Question: I am creating a website and am currently working on the main navigation bar. It looks like I am having trouble getting the elements to line up. It was working mostly fine until I added the hamburger menu icon at the top right.

I am guessing it has something to do with turning on Float in order to get the logo and hamburger icon to the edges of the page while keeping the links intact.
Here is the source code for the navigation bar. (After PHP execution.)
'''
<html lang="en">
<head>
<meta charset="utf-8">
<title>Alexworks</title>
<link rel="stylesheet" type="text/css" href="/resources/CSS/main.css" media="screen" />
<body><nav id="navigation">
<ul>
<li id="logo"><a href="http://alexandstein.com/">Alexworks</a></li>
<li><a href="http://alexandstein.com/main/about">About</a></li>
<li><a href="http://alexandstein.com/main/projects">Projects</a></li>
<li><a href="http://alexandstein.com/main/meta">Meta</a></li>
<li id="hamburger"><img src="http://alexandstein.com/resources/images/icons/hamburger.png" alt="Menu" class="iconSmall"/> </li>
</ul>
</nav><div id="content">
'''
And here is the CSS pertaining to the navigation bar.
'''
body{
font-family: helvetica;
font-size: 1.1em;
margin: 0%;
padding-top: 0%;
}
#navigation{
list-style-type: none;
text-align: center;
width: 100%;
margin: 0%;
padding: 0%;
background-color: black;
height: 2em;
}
#navigation ul{
margin: 0%;
padding: 0%;
padding-top: 0%;
}
#navigation a{
color: #aaa;
}
#navigation a:visited{
color: #999;
}
#navigation a:hover{
color: #bbb;
}
#navigation li{
display: inline-block;
width: 15em;
height: 1.8em;
border-bottom-style: solid;
border-bottom-color: red;
}
#navigation li:hover{
background-color: #333;
}
#navigation .iconSmall{
width: 30px;
height:30px;
}
#navigation #logo{
display: inline-block;
text-align: left;
width: inherit;
float:left;
letter-spacing: 5px;
}
#navigation #links{
display: inline-block;
}
#navigation #hamburger{
width: 30px;
border-bottom-style: none
float: right;
}
a{
text-decoration: none;
}
'''
Excuse any messy code. I'm used to programming and not hypertext and style sheets.
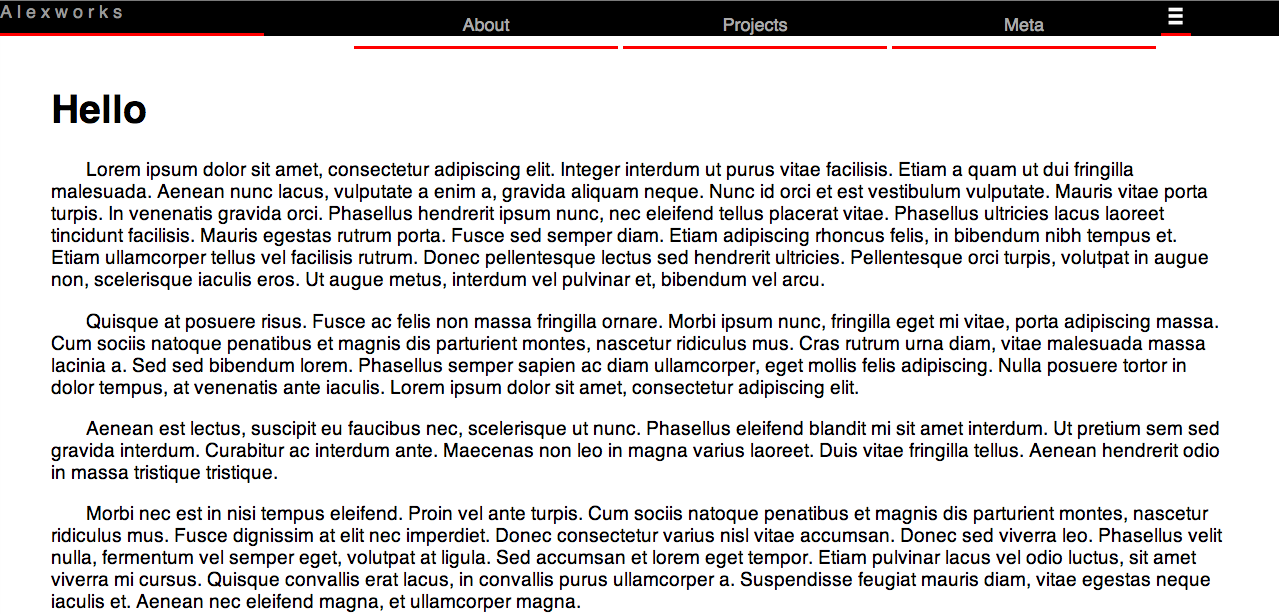
Answer: The issue is the missing ';' semicolon in your CSS after 'border-bottom-style: none'
Fix:
'''
#navigation #hamburger{
width: 30px;
border-bottom-style: none;
float: right;
}
'''
Demo: <URL>